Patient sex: M
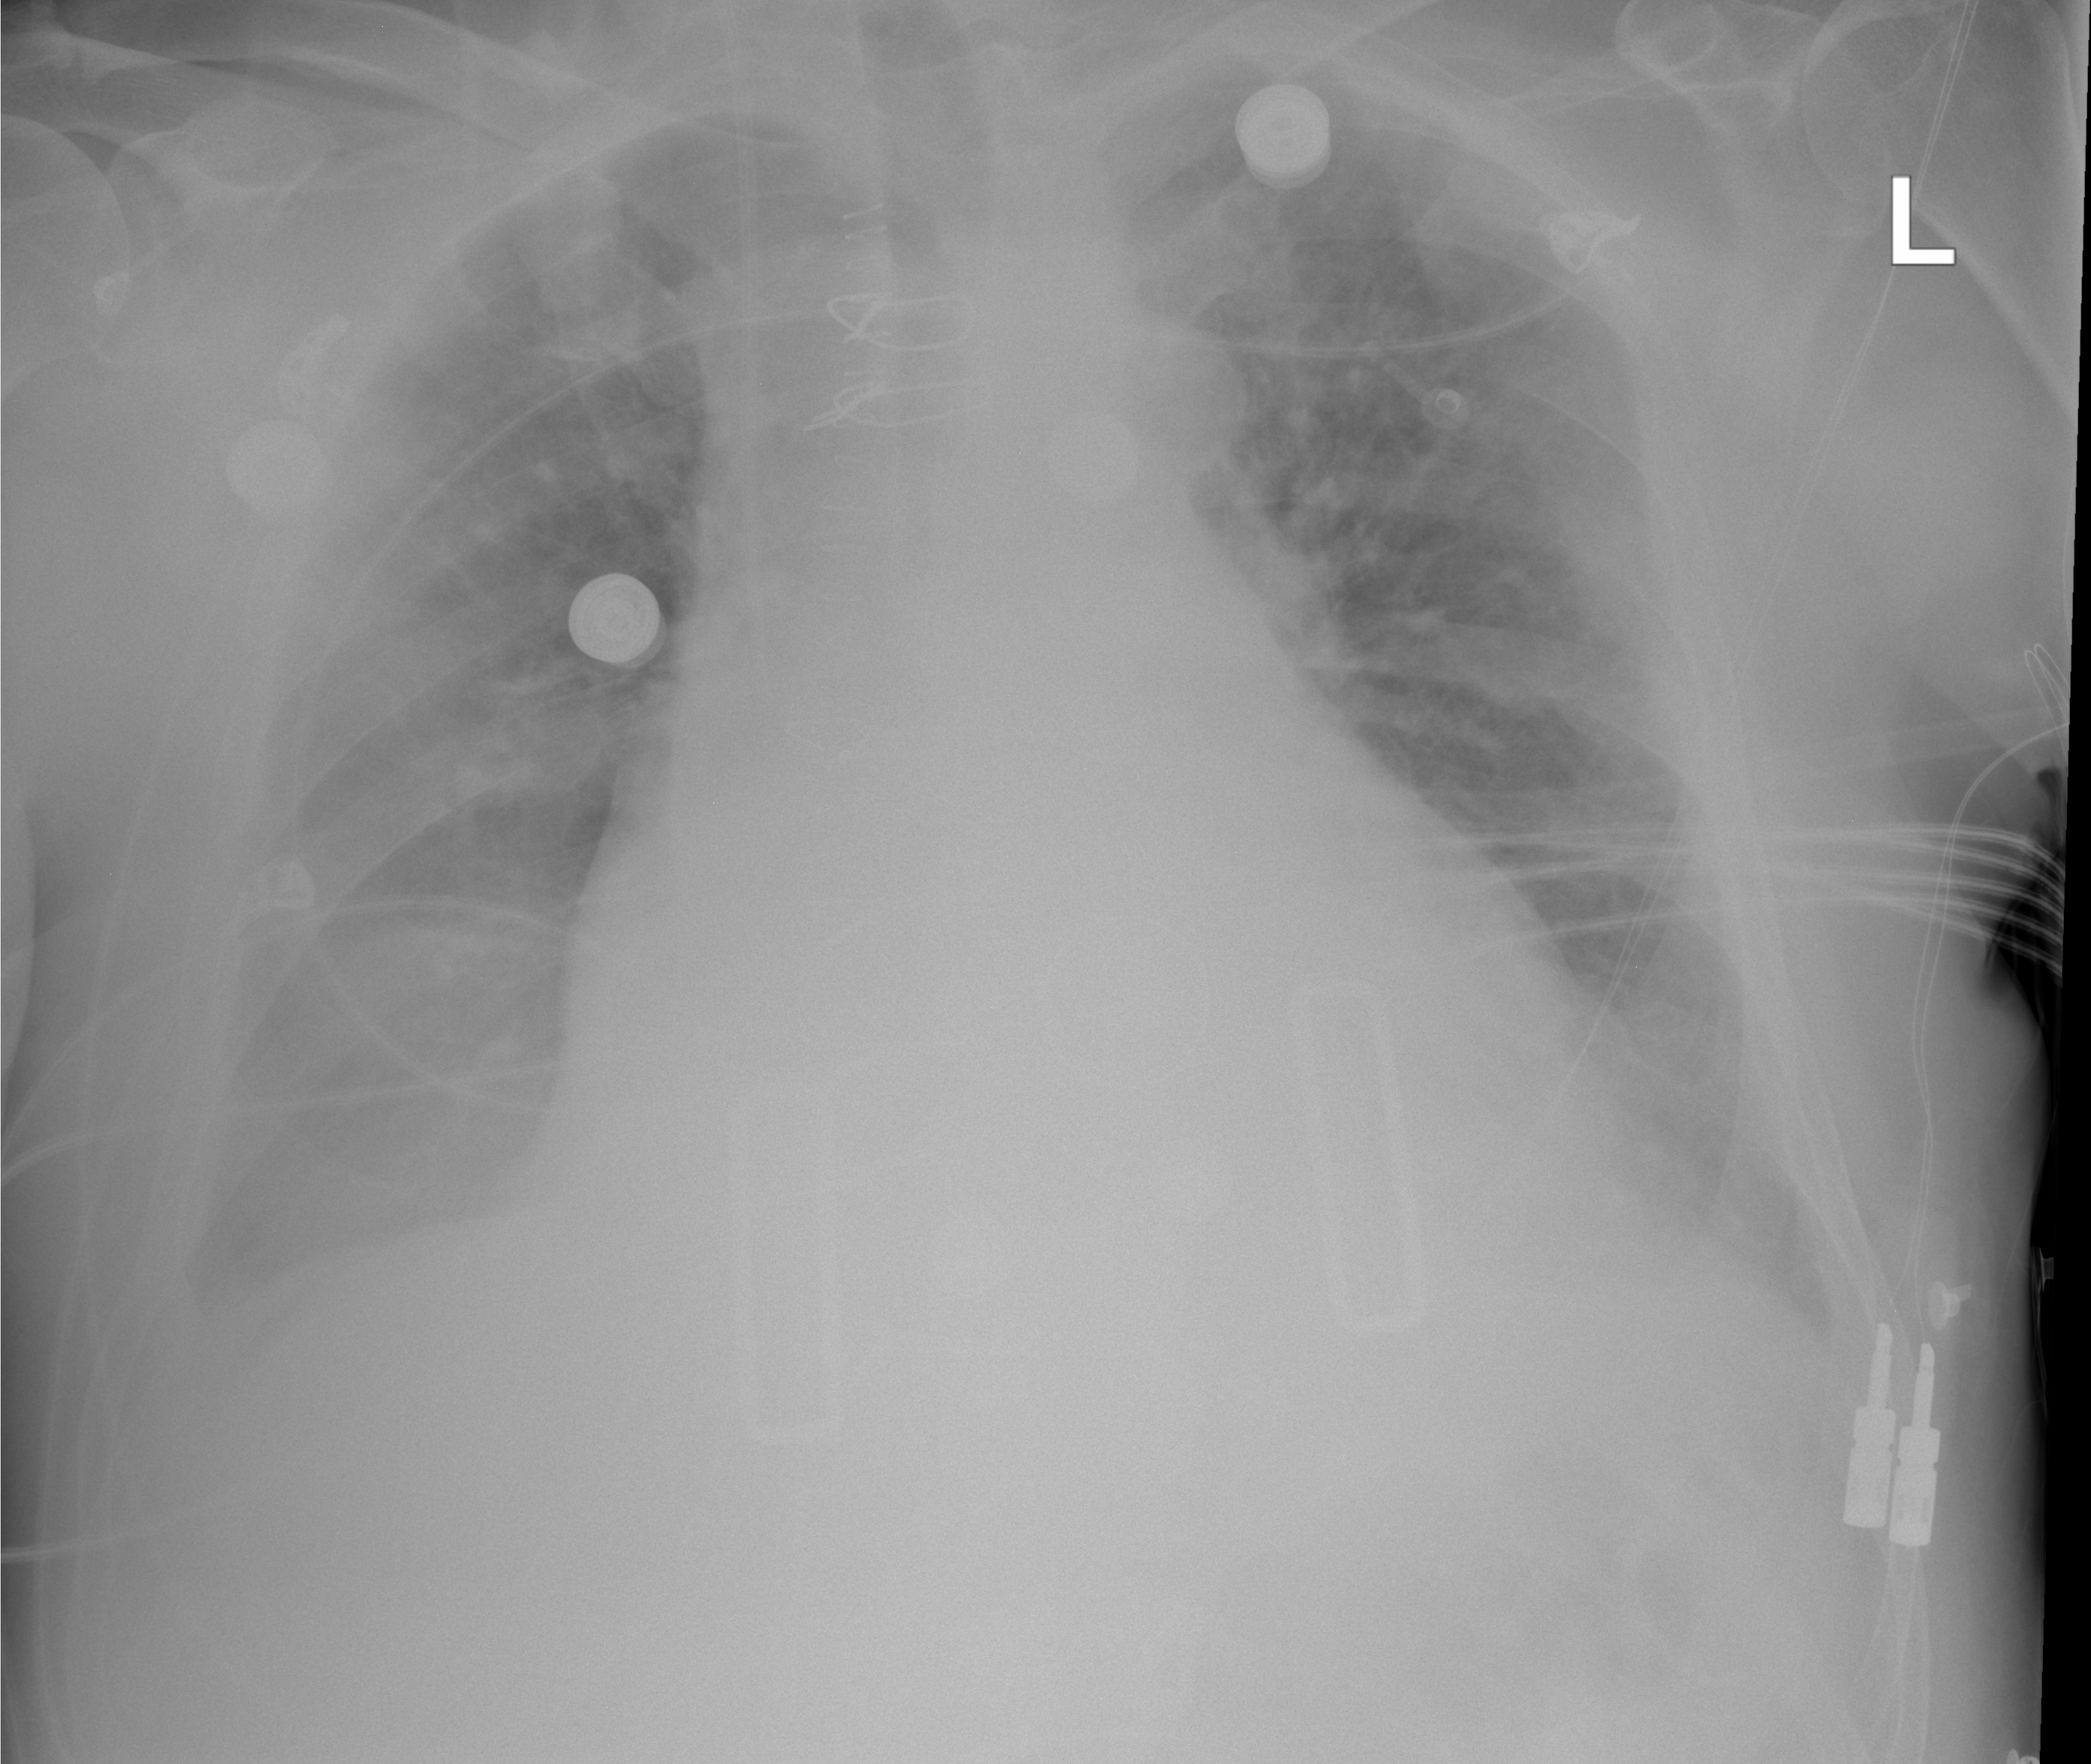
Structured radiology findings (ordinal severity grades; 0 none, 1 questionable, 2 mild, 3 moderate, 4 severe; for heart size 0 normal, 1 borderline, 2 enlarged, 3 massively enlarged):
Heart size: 3
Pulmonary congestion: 2
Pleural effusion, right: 2
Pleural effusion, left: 2
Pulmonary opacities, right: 0
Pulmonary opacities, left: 0
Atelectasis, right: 2
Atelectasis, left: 2